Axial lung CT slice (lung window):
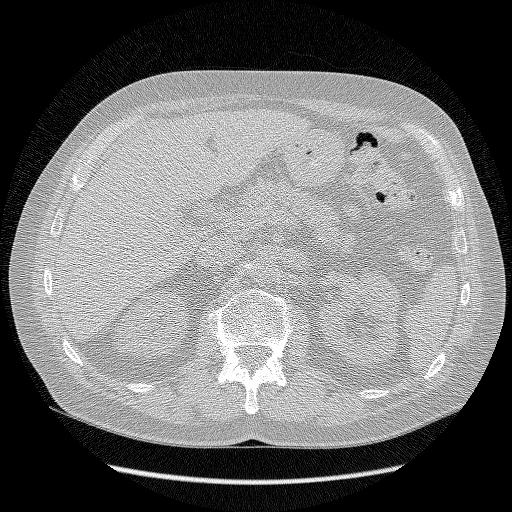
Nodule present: no